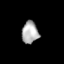
Tissue: lung
Cell type: T cells
Senescence score: 0.167
Nuclear area (px): 362
Mean DAPI intensity: 172.122